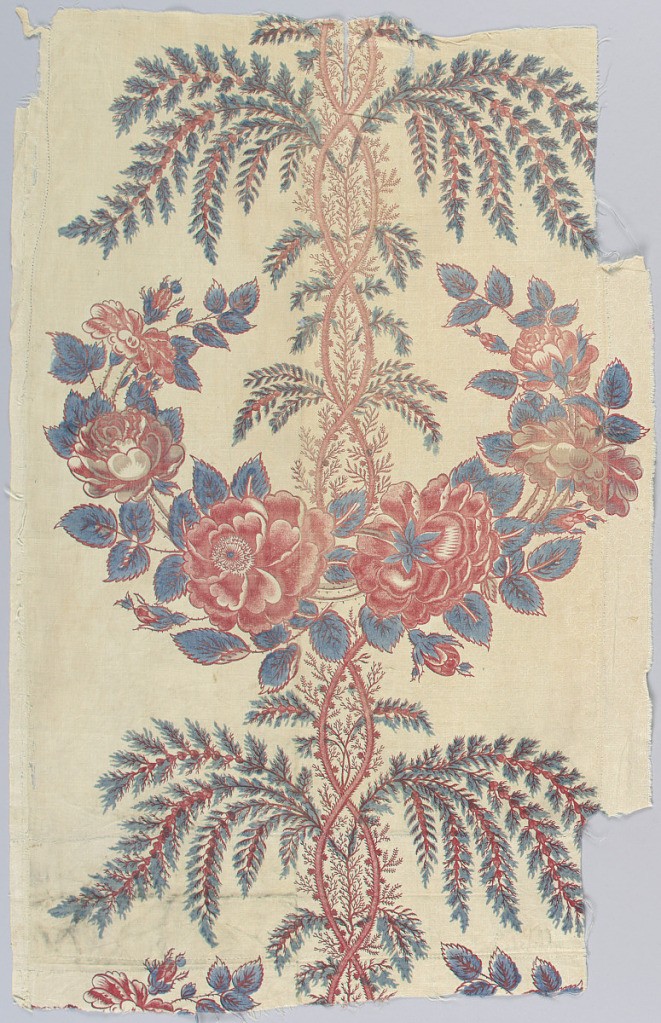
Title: Textile
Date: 1820–40
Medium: cotton Technique: printed by engraved roller and block on plain weave
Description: On white ground, vertical pattern of large swag of roses centered on rising serpentine of tendrils, from which spring sprays of small leaves. Roses, tendrils, and all outlines delicately printed in red, probably by copper-plate, with green and blue leaves carelessly overprinted by block. Left selvage present.